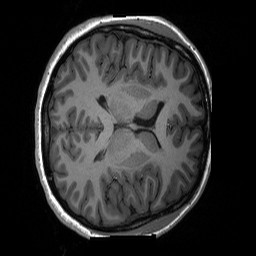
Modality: T1w
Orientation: axial
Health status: ill
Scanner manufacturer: siemens
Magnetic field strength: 3 T
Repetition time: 2.3 s
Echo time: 0.00226 s